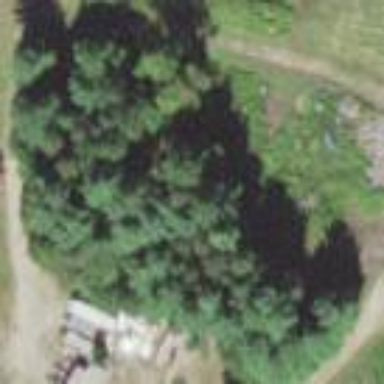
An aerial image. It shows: Woodland consisting mainly of needle-leaved trees.